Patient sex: F
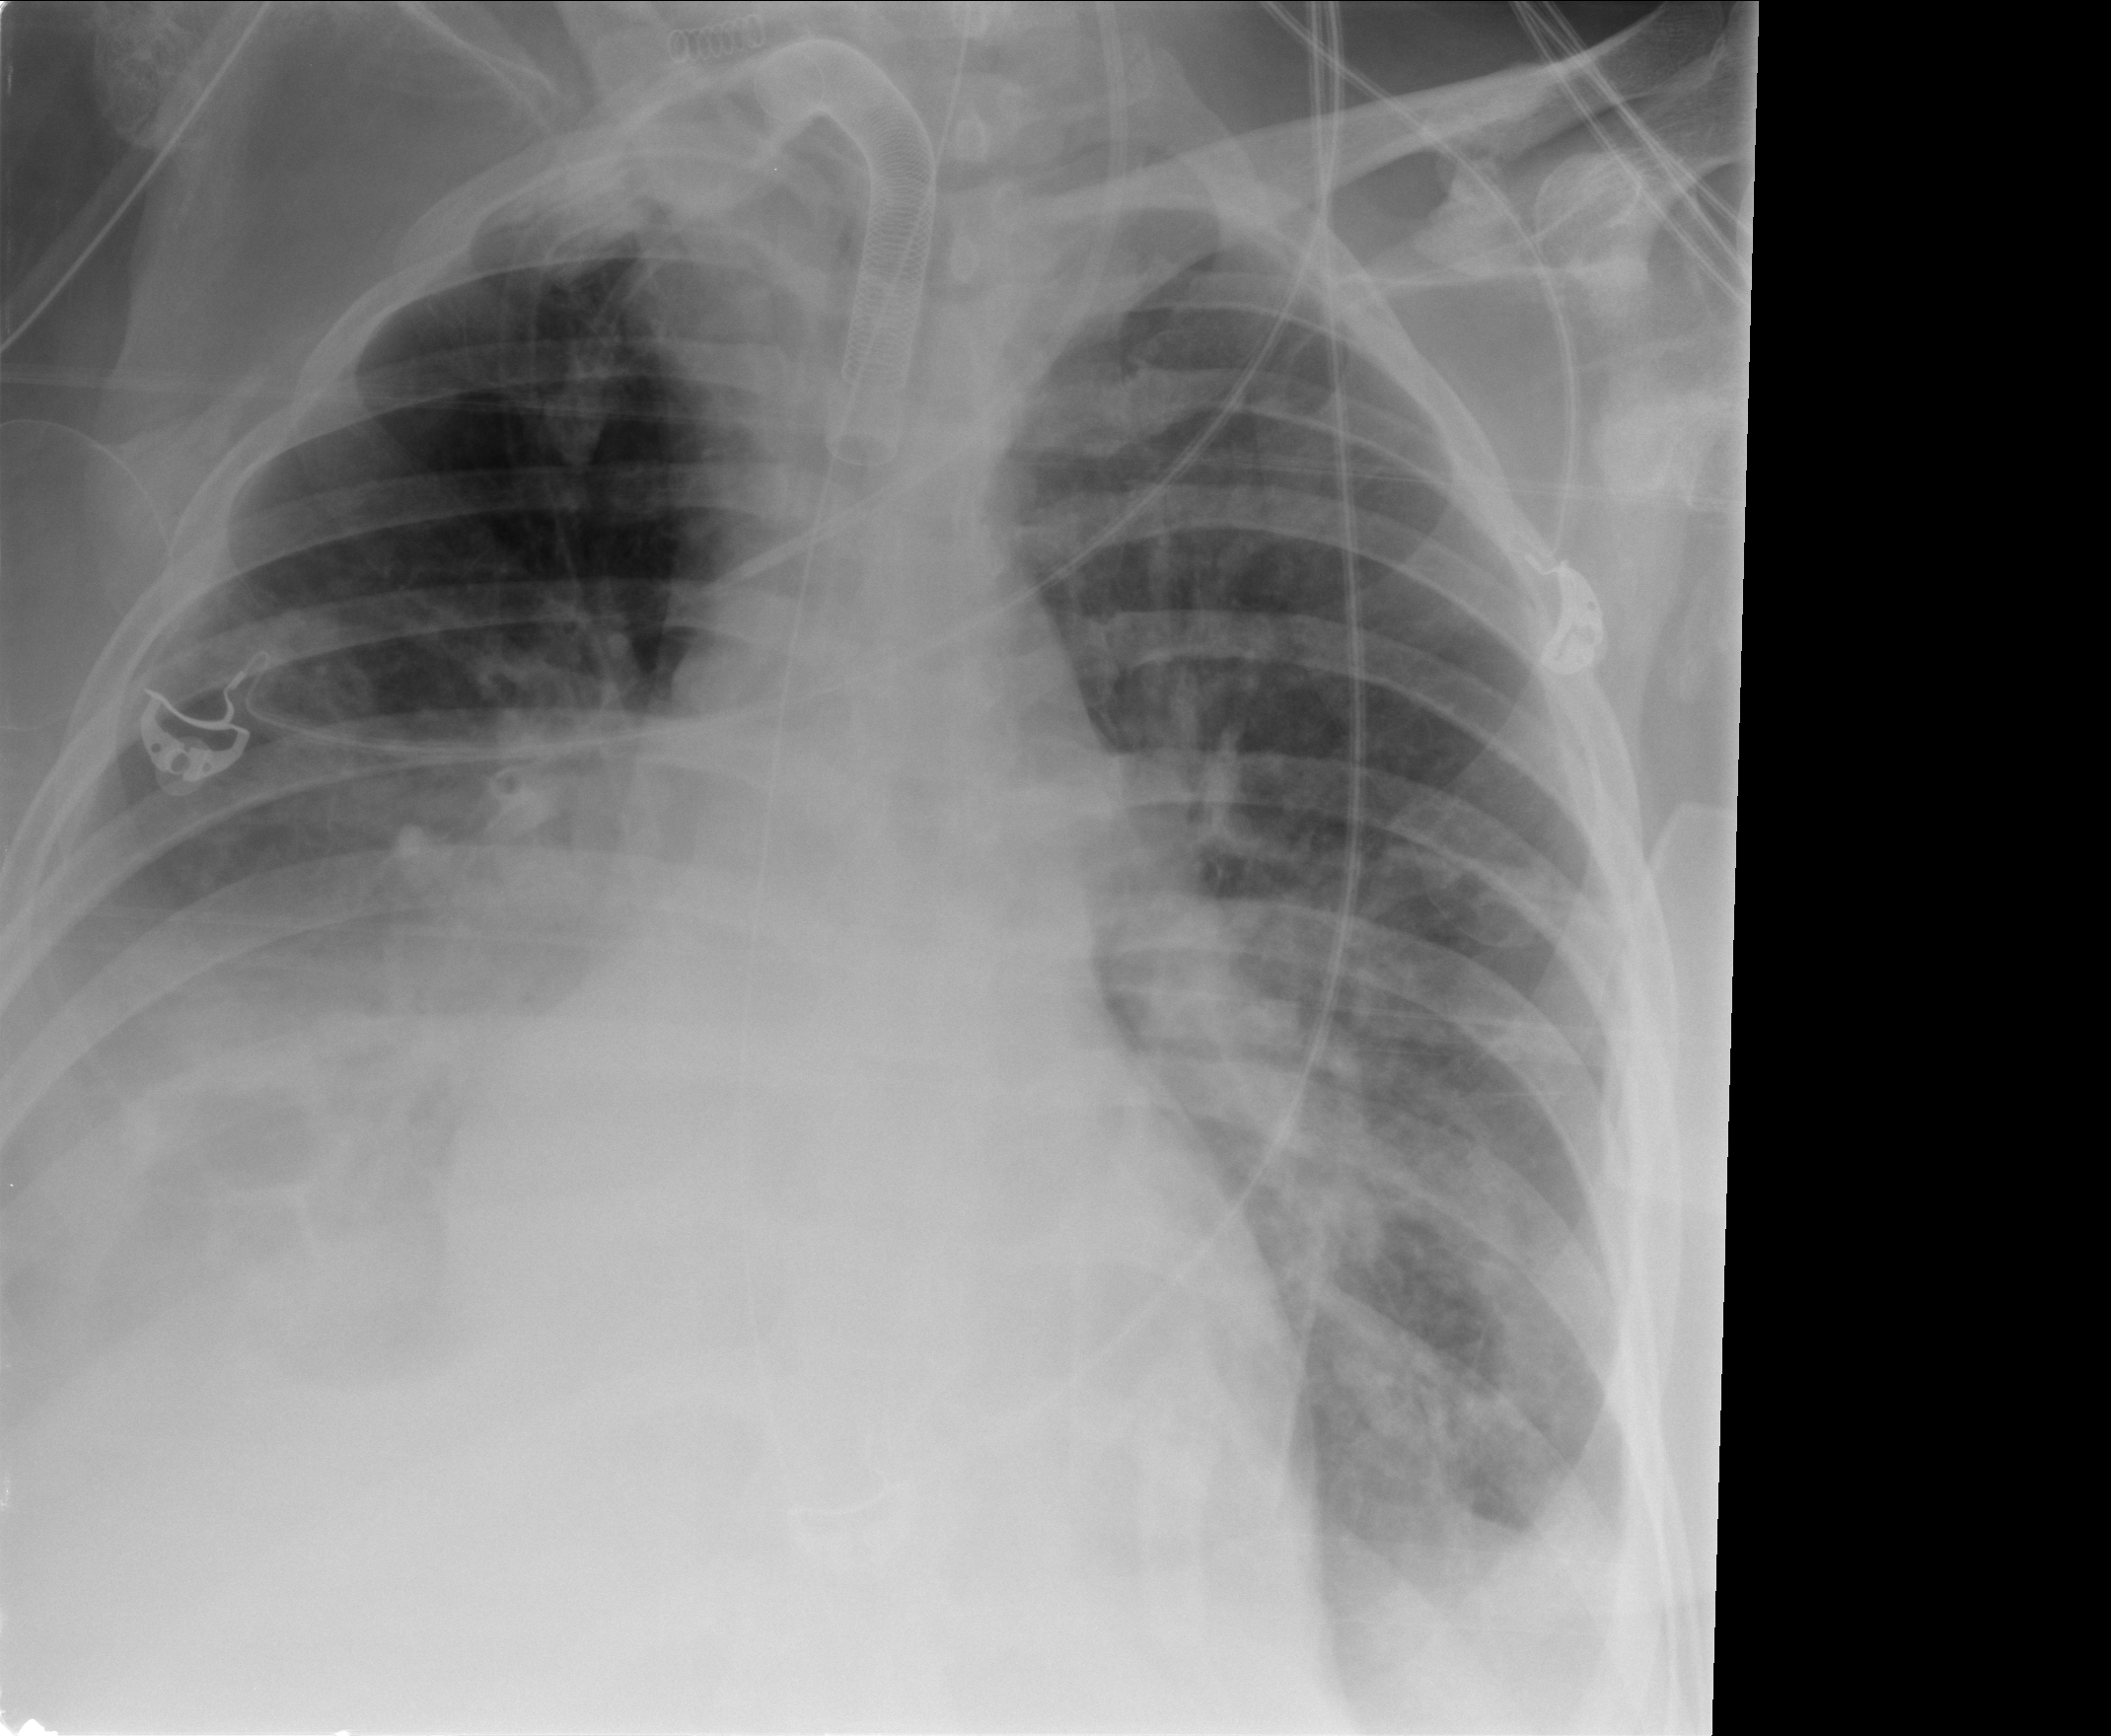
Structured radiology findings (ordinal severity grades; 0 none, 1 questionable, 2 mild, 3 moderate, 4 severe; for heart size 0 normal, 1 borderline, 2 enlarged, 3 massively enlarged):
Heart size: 0
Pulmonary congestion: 2
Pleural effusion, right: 3
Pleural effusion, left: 2
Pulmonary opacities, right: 0
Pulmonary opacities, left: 0
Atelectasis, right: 2
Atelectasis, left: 2